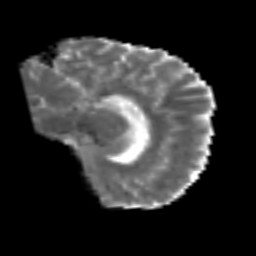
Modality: MD
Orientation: sagittal
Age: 31
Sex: female
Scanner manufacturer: siemens
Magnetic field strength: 3 T
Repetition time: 6.1 s
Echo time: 0.101 s